Question: On the webpage I'm making, I have a slider in the index with a list of buttons.
While making the header, using another list for the menu, it appends the buttons from the slider.

I obviously want to remove the dots on top, and tried several things, with no result.
Kudos for the person that has the patience to find the error.
'''
/* Menu */
#menu {
width: 100%;
margin-left: 10%;
margin-right: 10%;
margin-bottom: 20px;
}
#menu_names {
list-style-type: none;
width: 100%;
}
.menu_button {
float: left;
width: 8em;
font-family: "Lucida Grande", "Lucida Sans Unicode", "Lucida Sans", "DejaVu Sans", Verdana, sans-serif;
font-size: 14px;
background-color: #FFF;
color: #000;
padding: 0.2em 0.6em;
border-bottom: 3px solid #000;
}
.menu_button:hover {
float: left;
width: 8em;
font-family: "Lucida Grande", "Lucida Sans Unicode", "Lucida Sans", "DejaVu Sans", Verdana, sans-serif;
font-size: 14px;
background-color: #000;
color: #FFF;
padding: 0.2em 0.6em;
border-bottom: 3px solid #3CC;
}
.carousel-buttons-container {
width: 600px;
margin-top: 15px;
margin-left: 45%;
position: relative;
padding: 0;
display: inline-block;
}
.carousel-buttons-container carousel-list {
list-style-type: none;
margin: 0 auto;
padding: 0;
display: inline-block;
}
.carousel-buttons {
background-color: #000;
height: 18px;
width: 18px;
border-radius: 50%;
display: inline-block;
margin: 0 10px 0 0;
padding: 0;
cursor: pointer;
}
.carousel-buttons:last-of-type {
margin: 0 auto;
}
'''
'''
<!-- Menu -->
<div id="menu">
<ul id="menu_names">
<li class="menu_button">WOMEN</li>
<li class="menu_button">JUNIOR</li>
<li class="menu_button">ACCESSORIES</li>
<li class="menu_button">COLLECTIONS</li>
<li class="menu_button">SALE</li>
<li class="menu_button">MY ACCOUNT</li>
</ul>
</div>
<!-- Slider -->
<div id="index_container">
<div id="image_slide">
<div class="carousel-container">
<div class="left-arrow"></div>
<div class="right-arrow"></div>
<div class="carousel-image-holder">
<img src="images/bg.jpg" />
<img src="images/bg.jpg" />
<img src="images/bg.jpg" />
<img src="images/bg.jpg" />
<img src="images/bg.jpg" />
</div>
</div>
<div class="clear"></div>
<div class="carousel-buttons-container">
<ul class="carousel-list">
</ul>
</div>
'''
'''
<script>
$(".left-arrow").hide();
var numImgs = $('div.carousel-image-holder img').length;
var addId = numImgs;
if(numImgs == 2){
var clicked = 0;
imgCount = numImgs-2;
}else if(numImgs <= 1){
$(".right-arrow").hide();
}else{
var clicked = 1;
imgCount = numImgs-1;
}
if(numImgs > 2){
for (var i=0; i<numImgs; i++){
$("ul").prepend('<li class="carousel-buttons" id="carousel'+addId+'"></li>');
var addId = addId - 1;
}
}else{
}
$(".carousel-buttons").click(function(){
var findIdClicked = $(this).attr("id");
var splitString = findIdClicked.split("carousel")
var findTheNumb = splitString[1];
$(".carousel-buttons").removeClass("active");
$(this).addClass("active");
clicked = parseInt(findTheNumb);
var adjustNumberforSlide = findTheNumb-1;
$(".carousel-image-holder").animate({"left": -(600*adjustNumberforSlide)+"px"});
console.log(clicked);
if(findTheNumb == 1){
$(".left-arrow").hide();
$(".right-arrow").show();
}else if (findTheNumb == numImgs){
$(".right-arrow").hide();
$(".left-arrow").show();
}else{
$(".right-arrow").show();
$(".left-arrow").show();
}
});
$(".carousel-buttons-container").find("carousel-buttons").first().addClass("active");
$(".right-arrow").click(function(){
if (clicked < imgCount){
$(".carousel-image-holder").animate({"left": "-=600px"});
console.log(clicked);
}else{
$(".carousel-image-holder").animate({"left": "-=600px"});
$(".right-arrow").hide();
console.log(clicked);
}
clicked = clicked+1;
$(".left-arrow").show();
$(".carousel-buttons").removeClass("active");
$("#carousel"+clicked).addClass("active");
});
$(".left-arrow").click(function(){
if (clicked > 2){
$(".carousel-image-holder").animate({"left": "+=600px"});
console.log(clicked);
}else{
$(".carousel-image-holder").animate({"left": "+=600px"});
$(".left-arrow").hide();
console.log(clicked);
}
$(".right-arrow").show();
clicked = clicked-1;
$(".carousel-buttons").removeClass("active");
$("#carousel"+clicked).addClass("active");
});
</script>
'''
<URL>
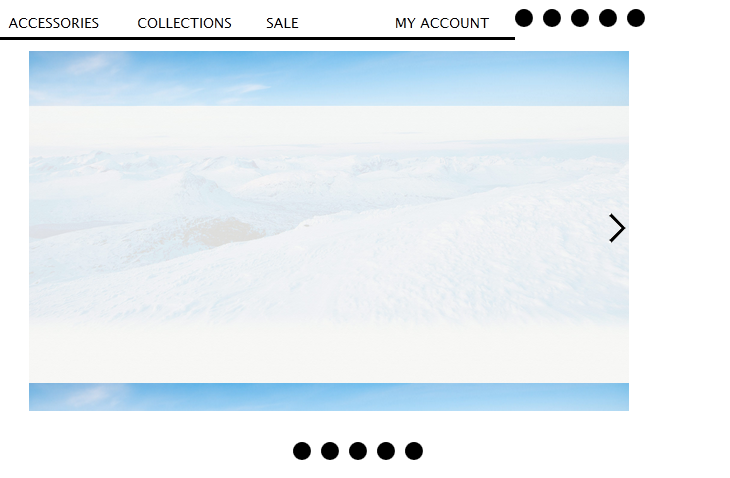
Answer: Change this line:
'''
$("ul").prepend('<li class="carousel-buttons" id="carousel'+addId+'"></li>');
'''
To this:
'''
$("ul.carousel-list").prepend('<li class="carousel-buttons" id="carousel'+addId+'"></li>');
'''
What is happening is that first line is adding buttons to every ul element. You only want to add it to the one specific ul element.